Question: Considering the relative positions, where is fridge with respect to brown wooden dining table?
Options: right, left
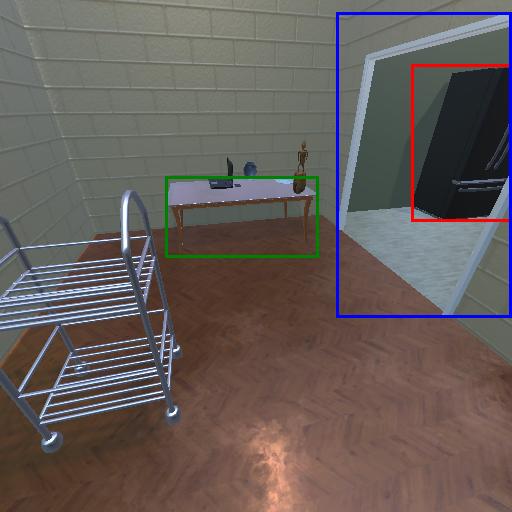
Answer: right